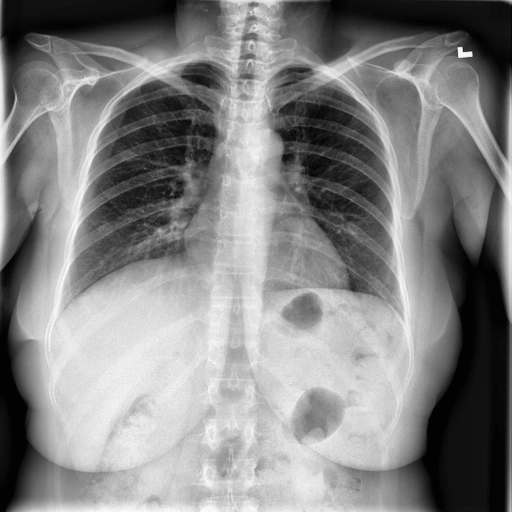
Finding: NORMAL